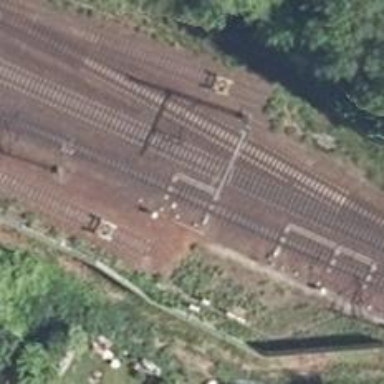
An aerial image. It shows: Railway switch with the turnout side on the left.